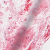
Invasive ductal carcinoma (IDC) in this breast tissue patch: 0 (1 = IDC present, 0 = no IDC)